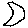
Label: moon